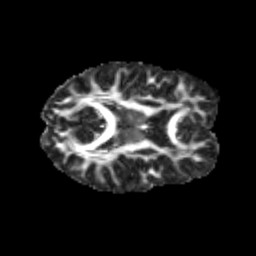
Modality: FA
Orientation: axial
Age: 14
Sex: female
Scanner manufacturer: siemens
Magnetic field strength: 3 T
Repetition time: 3.8 s
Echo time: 0.07 s